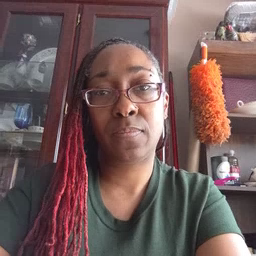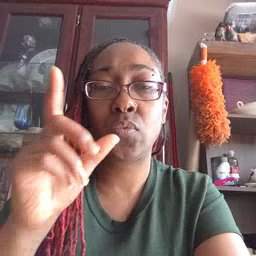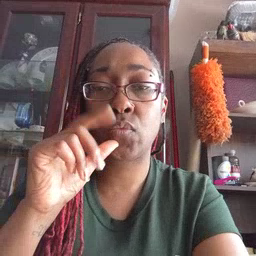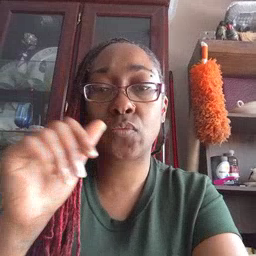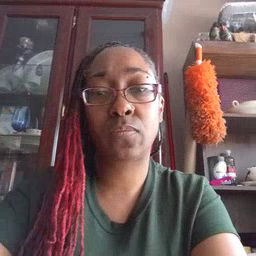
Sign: who